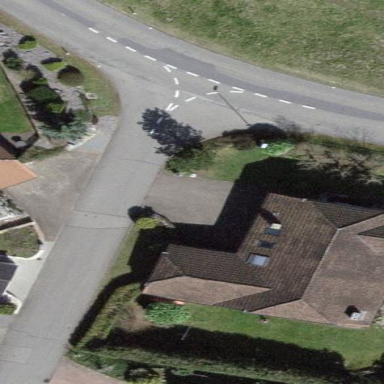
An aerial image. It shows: Simple and straightforward house.